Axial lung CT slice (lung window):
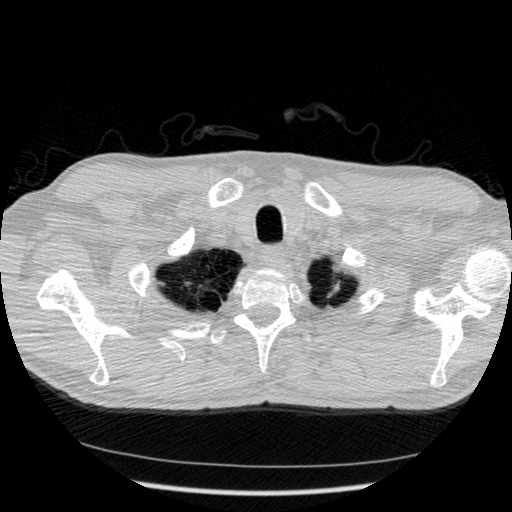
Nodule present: no